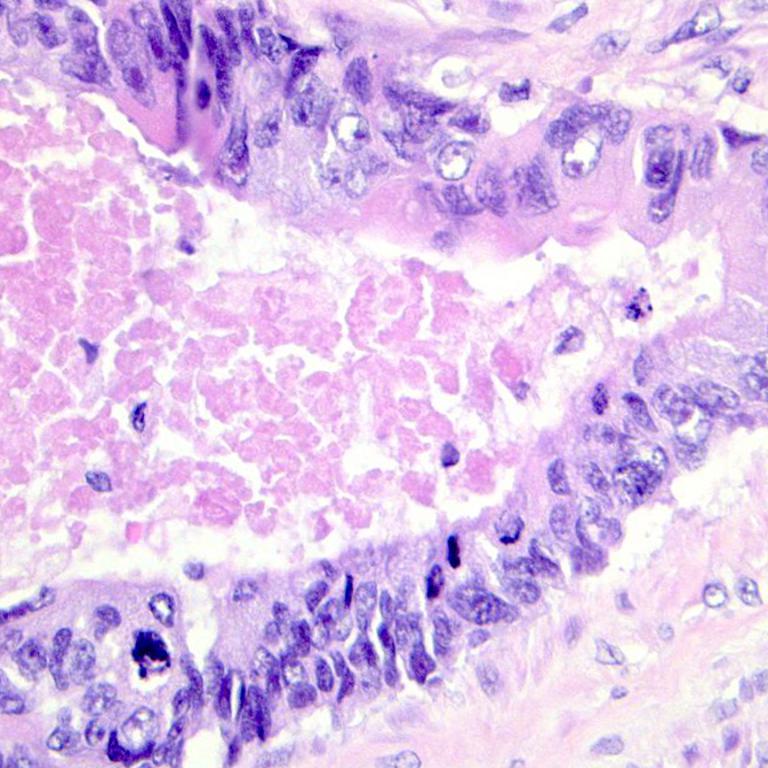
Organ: colon
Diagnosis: adenocarcinomas